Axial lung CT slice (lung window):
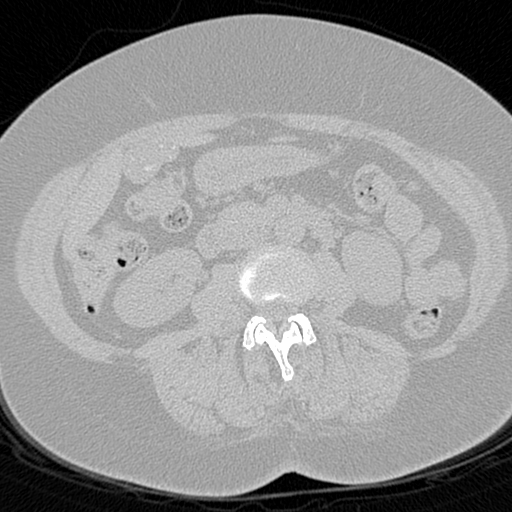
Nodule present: no